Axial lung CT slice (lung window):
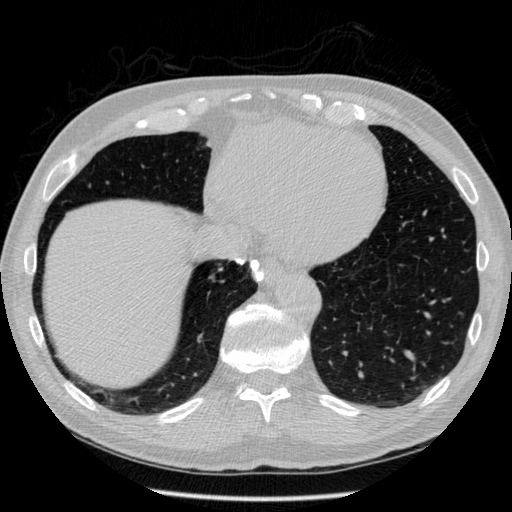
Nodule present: no